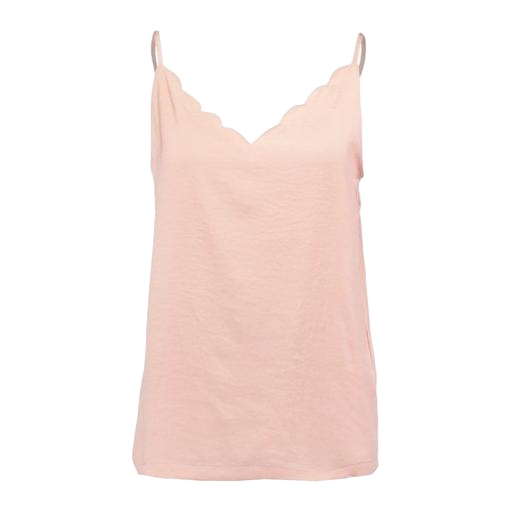
pink scallop top, pink strappy cami, pink newport tank, white background